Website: bh-photo
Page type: gifting
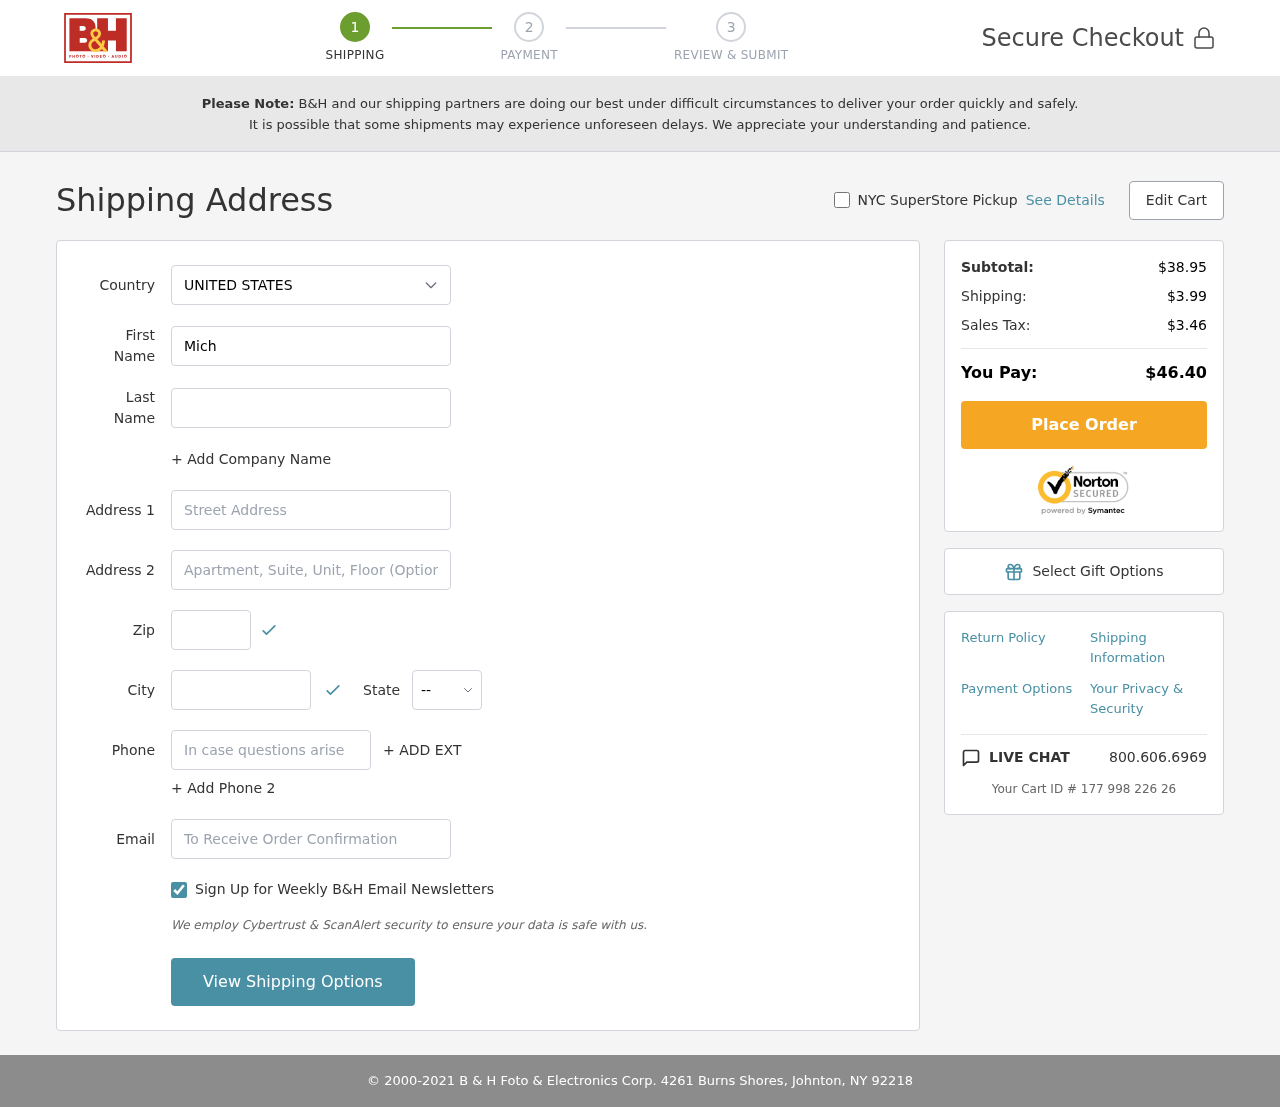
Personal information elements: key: PII_CITY
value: Johnton
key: PII_COUNTRY
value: United States
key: PII_EMAIL
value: michelle_griffin@gmail.com
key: PII_FIRSTNAME
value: Michelle
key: PII_LASTNAME
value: Griffin
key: PII_PHONE
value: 5387130401
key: PII_POSTCODE
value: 92218
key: PII_STATE_ABBR
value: NY
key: PII_STREET
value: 4261 Burns Shores
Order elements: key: ORDER_SUBTOTAL
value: $38.95
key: ORDER_SHIPPING_COST
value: $3.99
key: ORDER_TAX
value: $3.46
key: ORDER_TOTAL
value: $46.40
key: ORDER_ID
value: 177 998 226 26